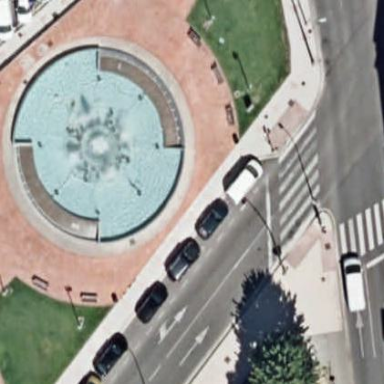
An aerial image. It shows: Beautiful fountain.